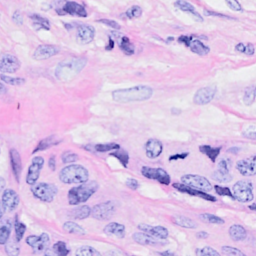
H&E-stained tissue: Breast